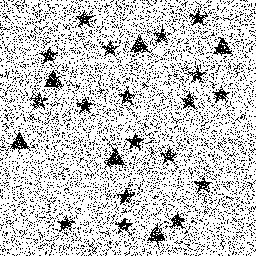
Squares: 0
Triangles: 6
Stars: 18
Total shapes: 24